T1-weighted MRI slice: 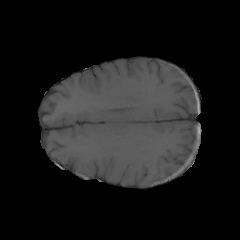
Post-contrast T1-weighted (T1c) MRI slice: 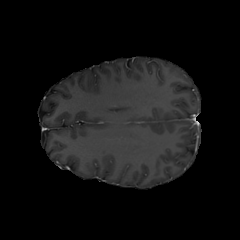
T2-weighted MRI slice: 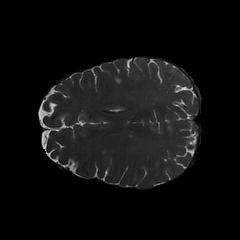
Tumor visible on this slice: no